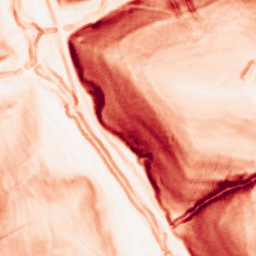
Category: morphological
Decomposition family: morphological_gradient
Decomposition parameters: size: 3
shape: disk
Upsampling method: fft_zeropad
Upsampling parameters: scale: 8
Upsampling scale: 8